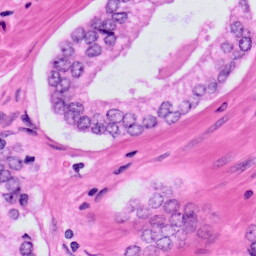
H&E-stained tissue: Prostate